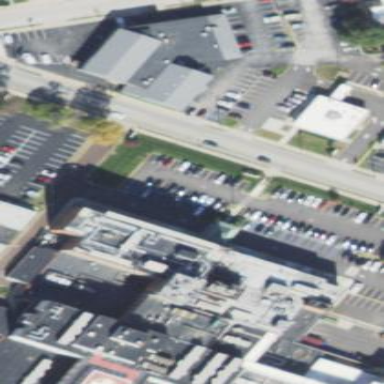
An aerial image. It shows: Hospital building.